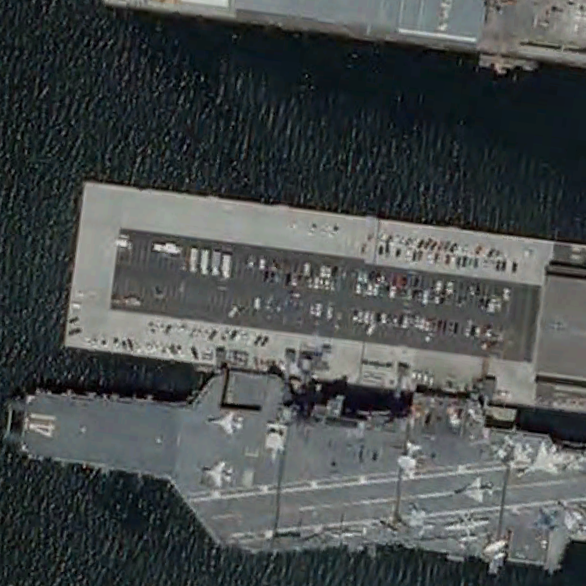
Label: aircraft_carrier